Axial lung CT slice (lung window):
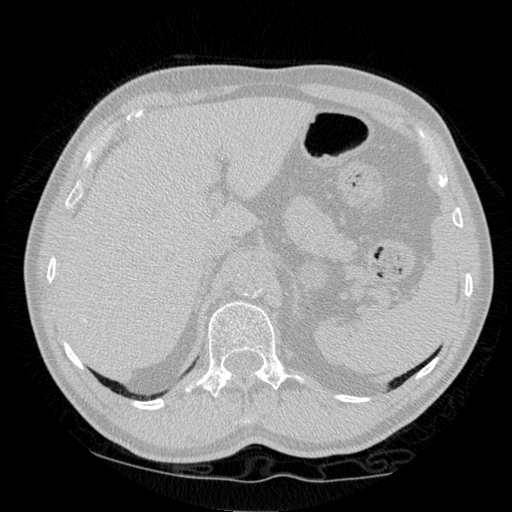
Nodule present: no